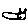
Label: cat